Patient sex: F
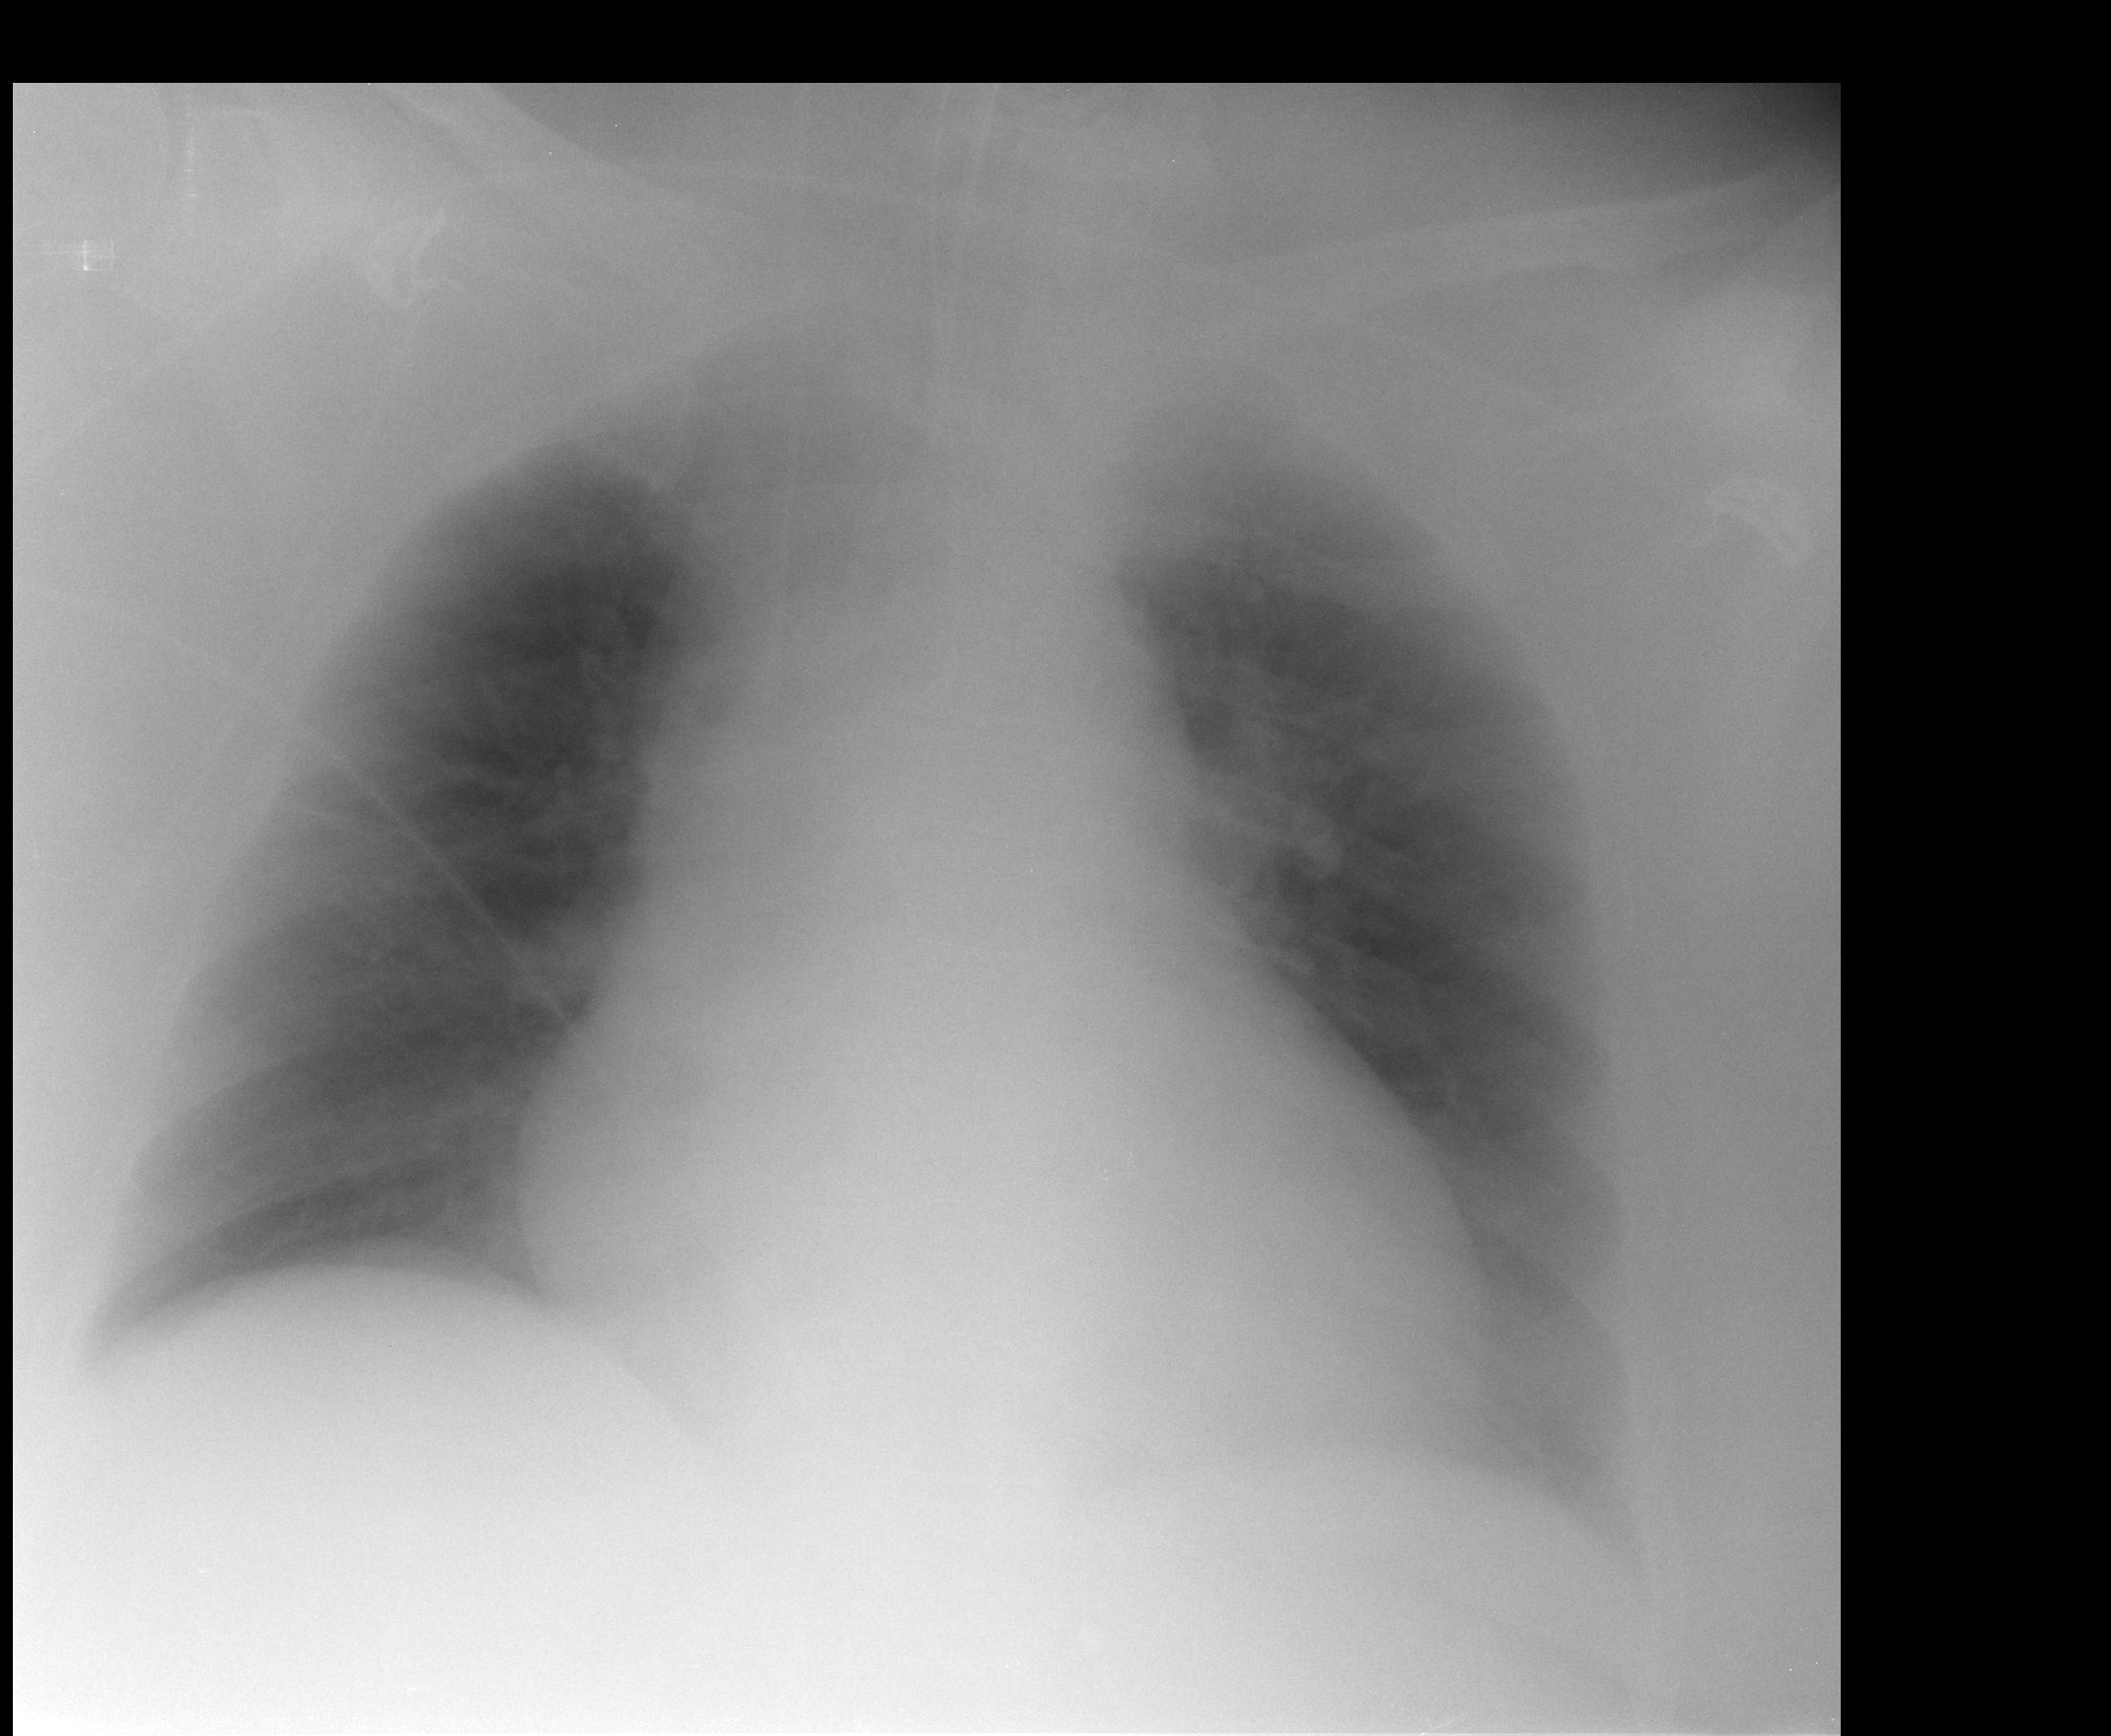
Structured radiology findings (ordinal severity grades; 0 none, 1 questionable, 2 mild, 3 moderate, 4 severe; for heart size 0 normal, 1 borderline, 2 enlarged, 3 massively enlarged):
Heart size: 2
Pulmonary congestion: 0
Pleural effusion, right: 1
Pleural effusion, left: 2
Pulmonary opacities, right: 0
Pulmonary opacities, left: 0
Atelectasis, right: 0
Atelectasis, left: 2